Field crop: tomato
Growth stage: 2
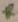
Species: solanum